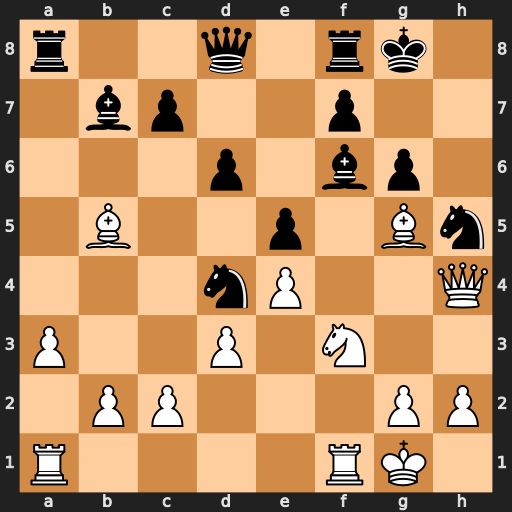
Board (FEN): r2q1rk1/1bp2p2/3p1bp1/1B2p1Bn/3nP2Q/P2P1N2/1PP3PP/R4RK1
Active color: w
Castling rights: -
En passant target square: -
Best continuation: Bxf6 Qxf6 Qxf6 Nxf6 Nxd4